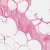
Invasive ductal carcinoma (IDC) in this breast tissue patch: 0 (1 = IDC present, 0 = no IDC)